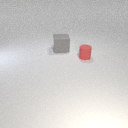
small red rubber cylinder to the right of large gray rubber cube